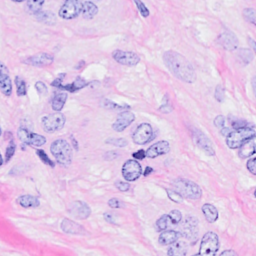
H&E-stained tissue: Breast